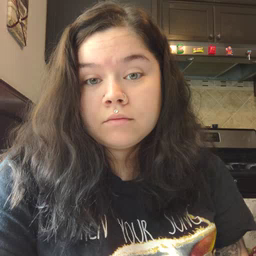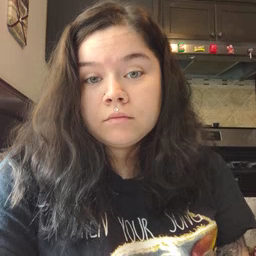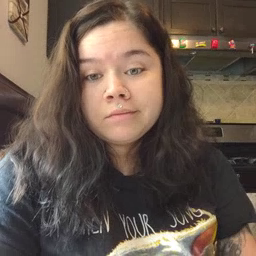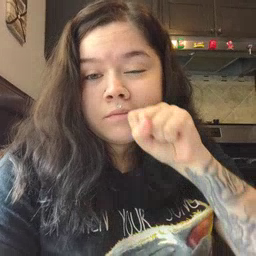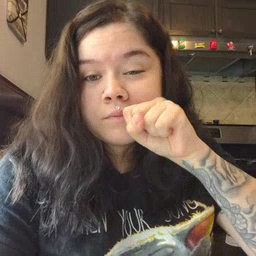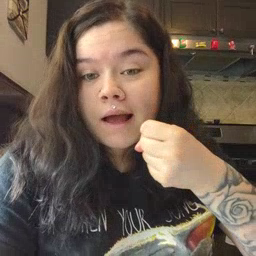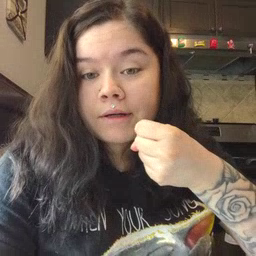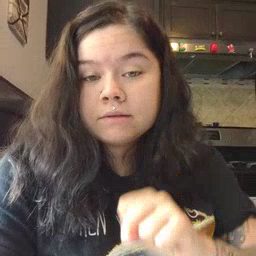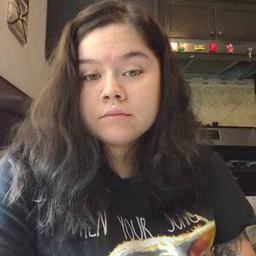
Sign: carrot